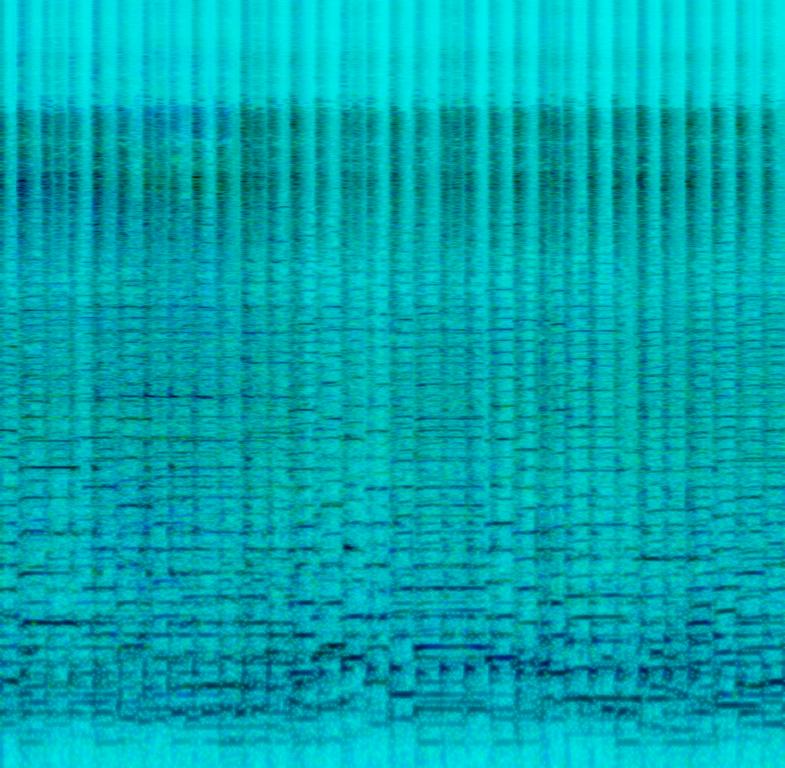
The song is an instrumental. The tempo is medium with an accordion player, guitar rhythm, flute player and other percussion playing in harmony. The song is groovy and has gypsy flavour to it. The song audio quality is poor with ambient crowd noises.